Question: I have a chart created with Birt and I want to add some label on it to specify the 4 regions delimited by the 2 red markers (see image below), one label in each quadrant (centered if possible).
I am looking for a solution to do that, directly using birt chart editor or by using a javascript (like I have done for the red markers).

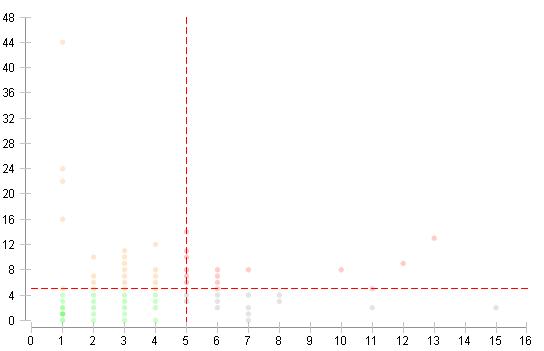
Answer: In order to dynamically center some type of label in each quadrant of the graph, you'll have to have some way of calculating the coordinates. Of course, I'm not really familiar with Birt and I'm making the assumption that the graph's red markers will vary.
Anyway, assuming that you can get the coordinates, you could write a function that would dynamically generate the label based on a couple of parameters:
'''
function generateLabel(sContent, iXoffset, iYoffset) {
var eLabel = document.createElement('span');
eLabel.appendChild(document.createTextNode(sContent));
var eDivision = document.createElement('div');
eDivision.appendChild(eLabel);
eDivision.style.left = iXoffset + 'px';
eDivision.style.top = iYoffset + 'px';
// include other styles here...
return eDivision;
}
'''
and then from there, you can call this function with the set label content and offset coordinates:
'''
var eQuadrantOneLabel = generateLabel('Quadrant One', 10, 25);
// and so on...
'''
Then just add the element to the graph's container (assuming that is has an 'id' of, say, 'graph'):
'''
var eGraphContainer = document.getElementById('graph');
eGraphContainer.appendChild(eQuadrantOneLabel);
// and so on for each label...
'''